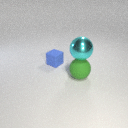
small blue rubber cube behind large green rubber sphere